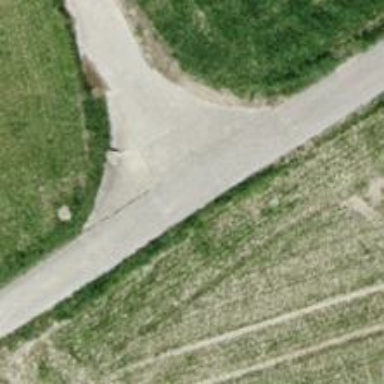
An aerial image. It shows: Well-maintained track road with grade 1 tracktype.